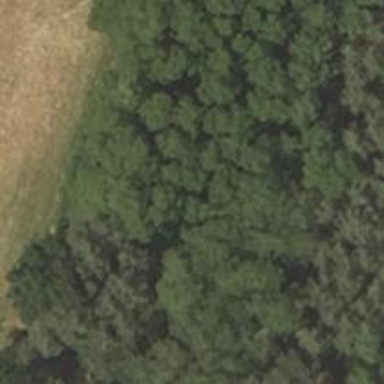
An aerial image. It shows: Hunting stand.